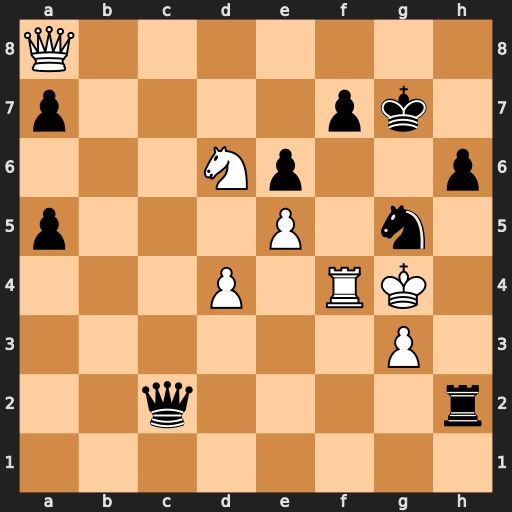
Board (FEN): Q7/p4pk1/3Np2p/p3P1n1/3P1RK1/6P1/2q4r/8
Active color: w
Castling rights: -
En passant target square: -
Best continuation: Ne8+ Kg6 Rf6+ Kh7 Rxf7+ Nxf7 Nf6+ Kg6 Qg8#